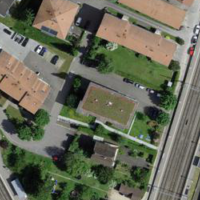
EUNIS habitat code: 54
Species observed at this site:
Lasiocampa quercus
Fagus sylvatica
Verbascum blattaria